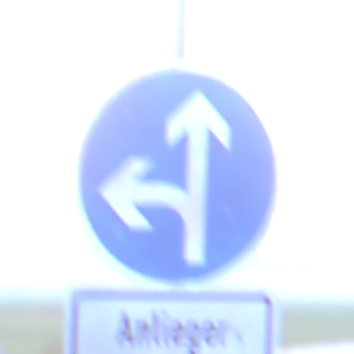
Verkehrszeichen: VorgeschriebeneFahrtrichtungGeradeausOderLinks
Zusatzzeichen unten: PersonengruppenFrei2
Umgebung: Outdoor, Nature
Tageszeit: SunriseSunset
Wetter: Clear
Licht: Natural
Jahreszeit: NotSpecified
Kontrast: LowContrast